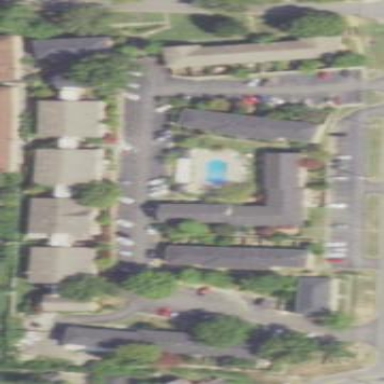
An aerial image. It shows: Residential area with apartments.